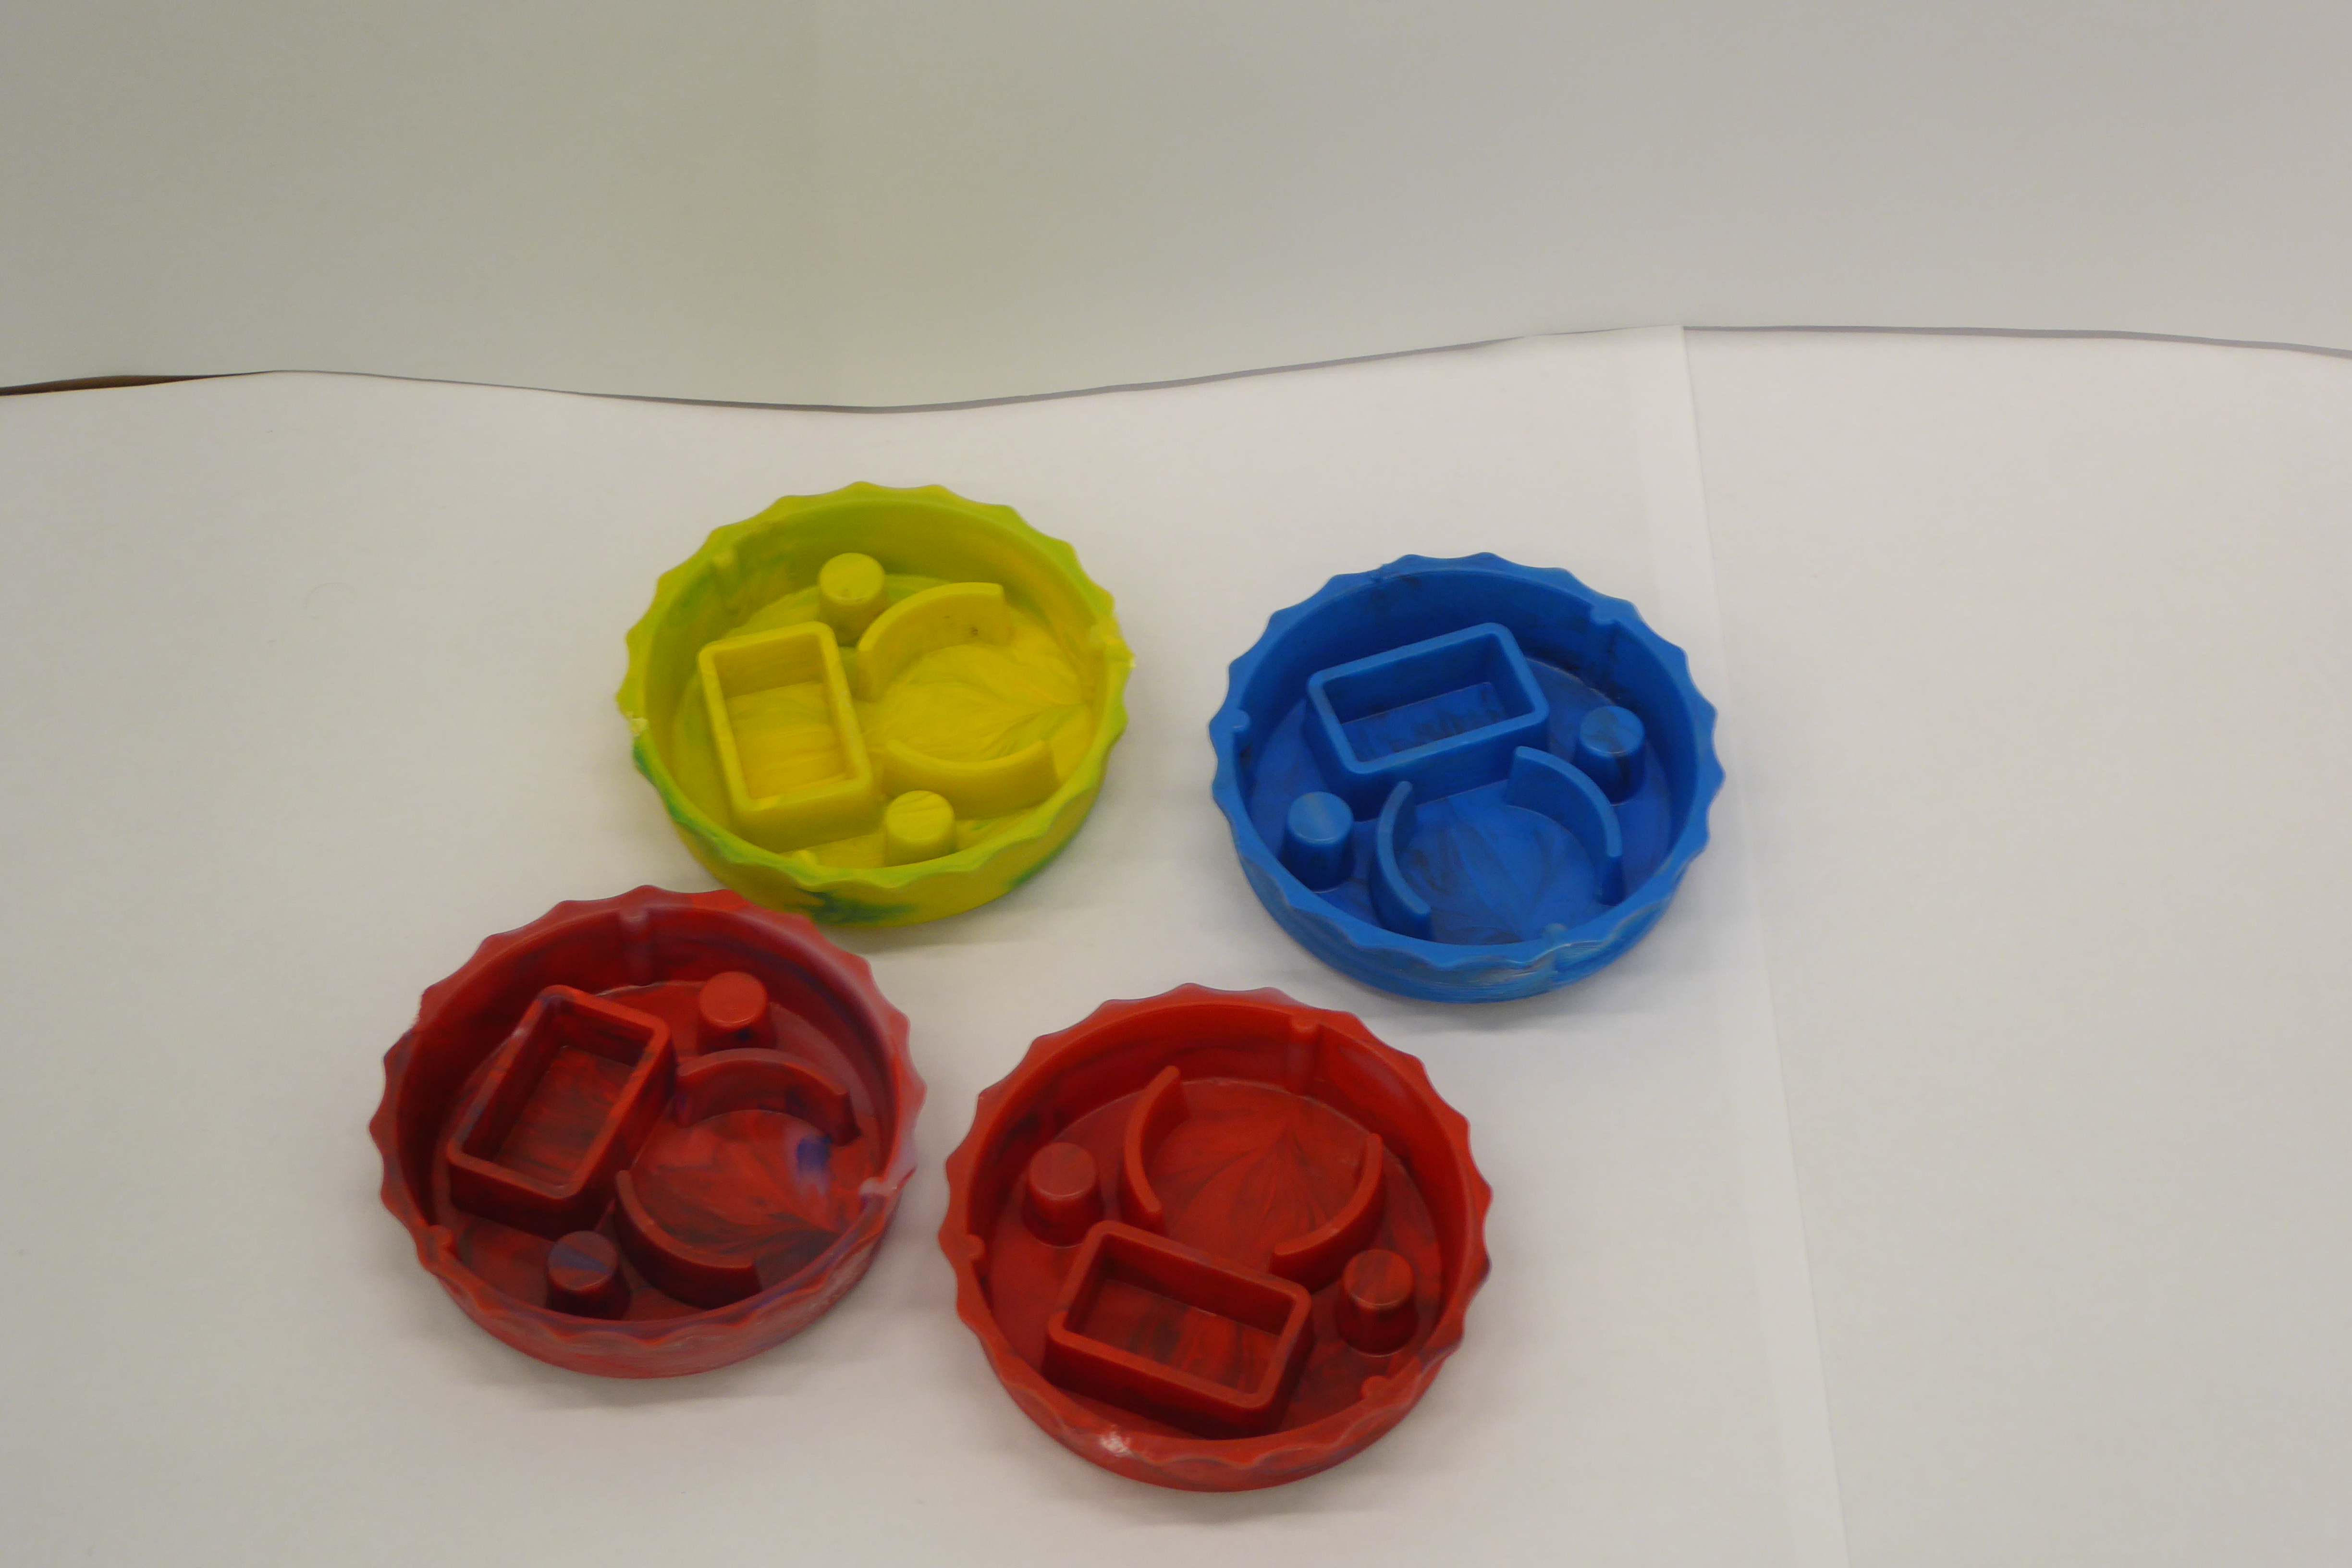
Label: Bottle Opener - Cover